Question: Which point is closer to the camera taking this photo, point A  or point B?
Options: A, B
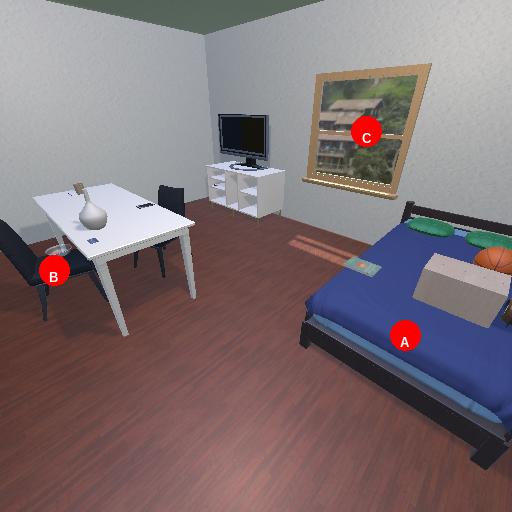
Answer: A